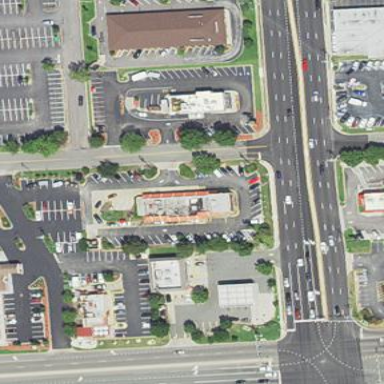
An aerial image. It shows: Retail area.